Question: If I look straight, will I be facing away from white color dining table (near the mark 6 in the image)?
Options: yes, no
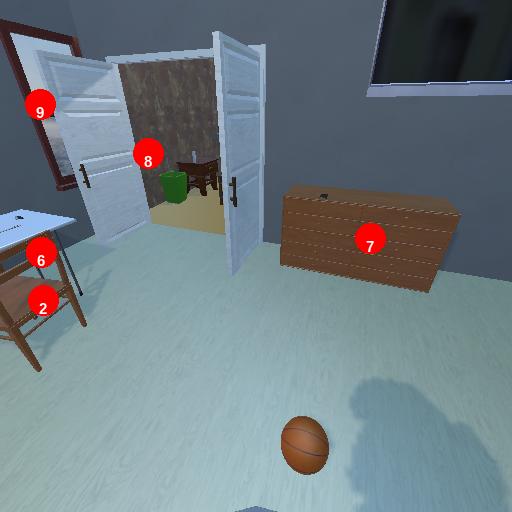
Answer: yes